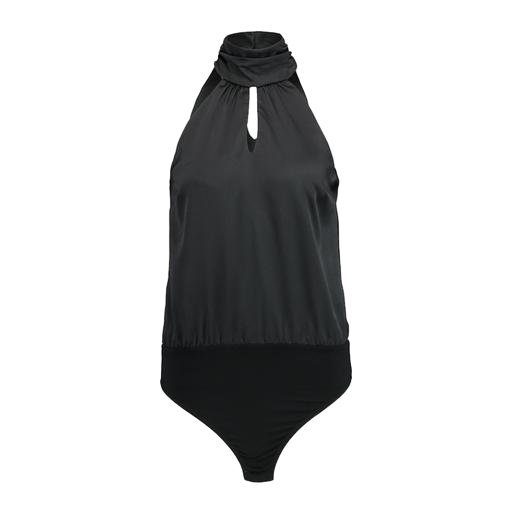
black tankini, tankini top, black halterneck, white background